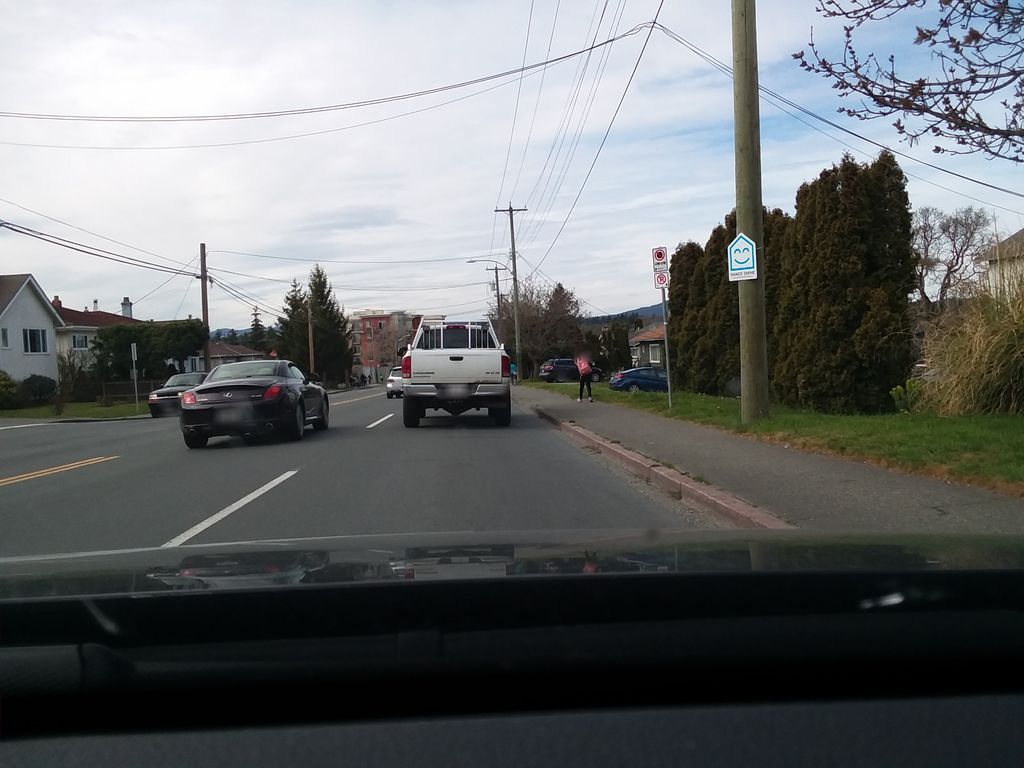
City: victoria